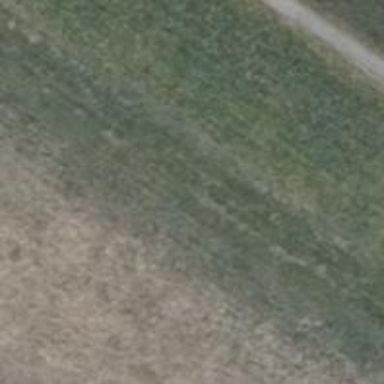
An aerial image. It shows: Grass track with grade5 track type.